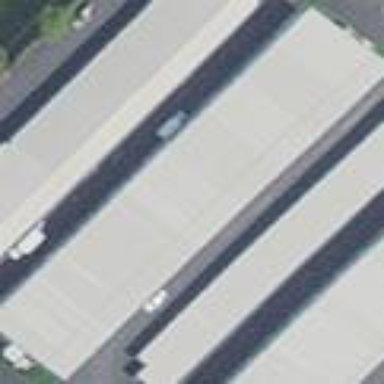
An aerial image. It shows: Commercial building.